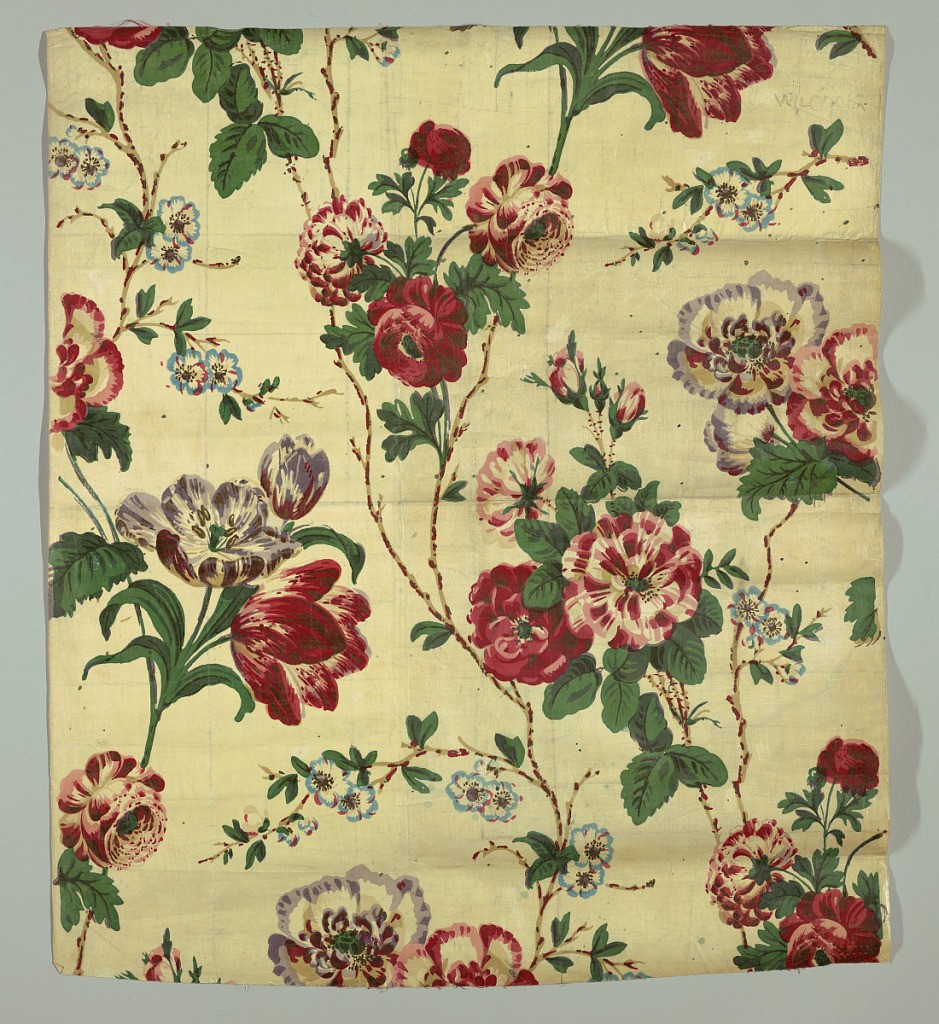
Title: Textile
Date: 1840–60
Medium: cotton Technique: block printed on plain weave, glazed
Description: Sample of printed cotton, heavily glazed, showing a large floral design of tulips and roses with curving leafy stems on a white ground. In red, blue, green, violet and brown. Later printing from older blocks with visible block marks.